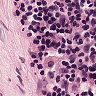
Metastatic tissue present: no